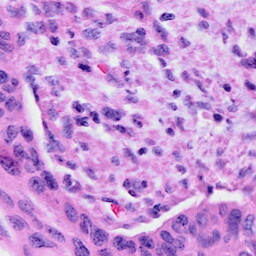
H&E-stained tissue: Cervix